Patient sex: M
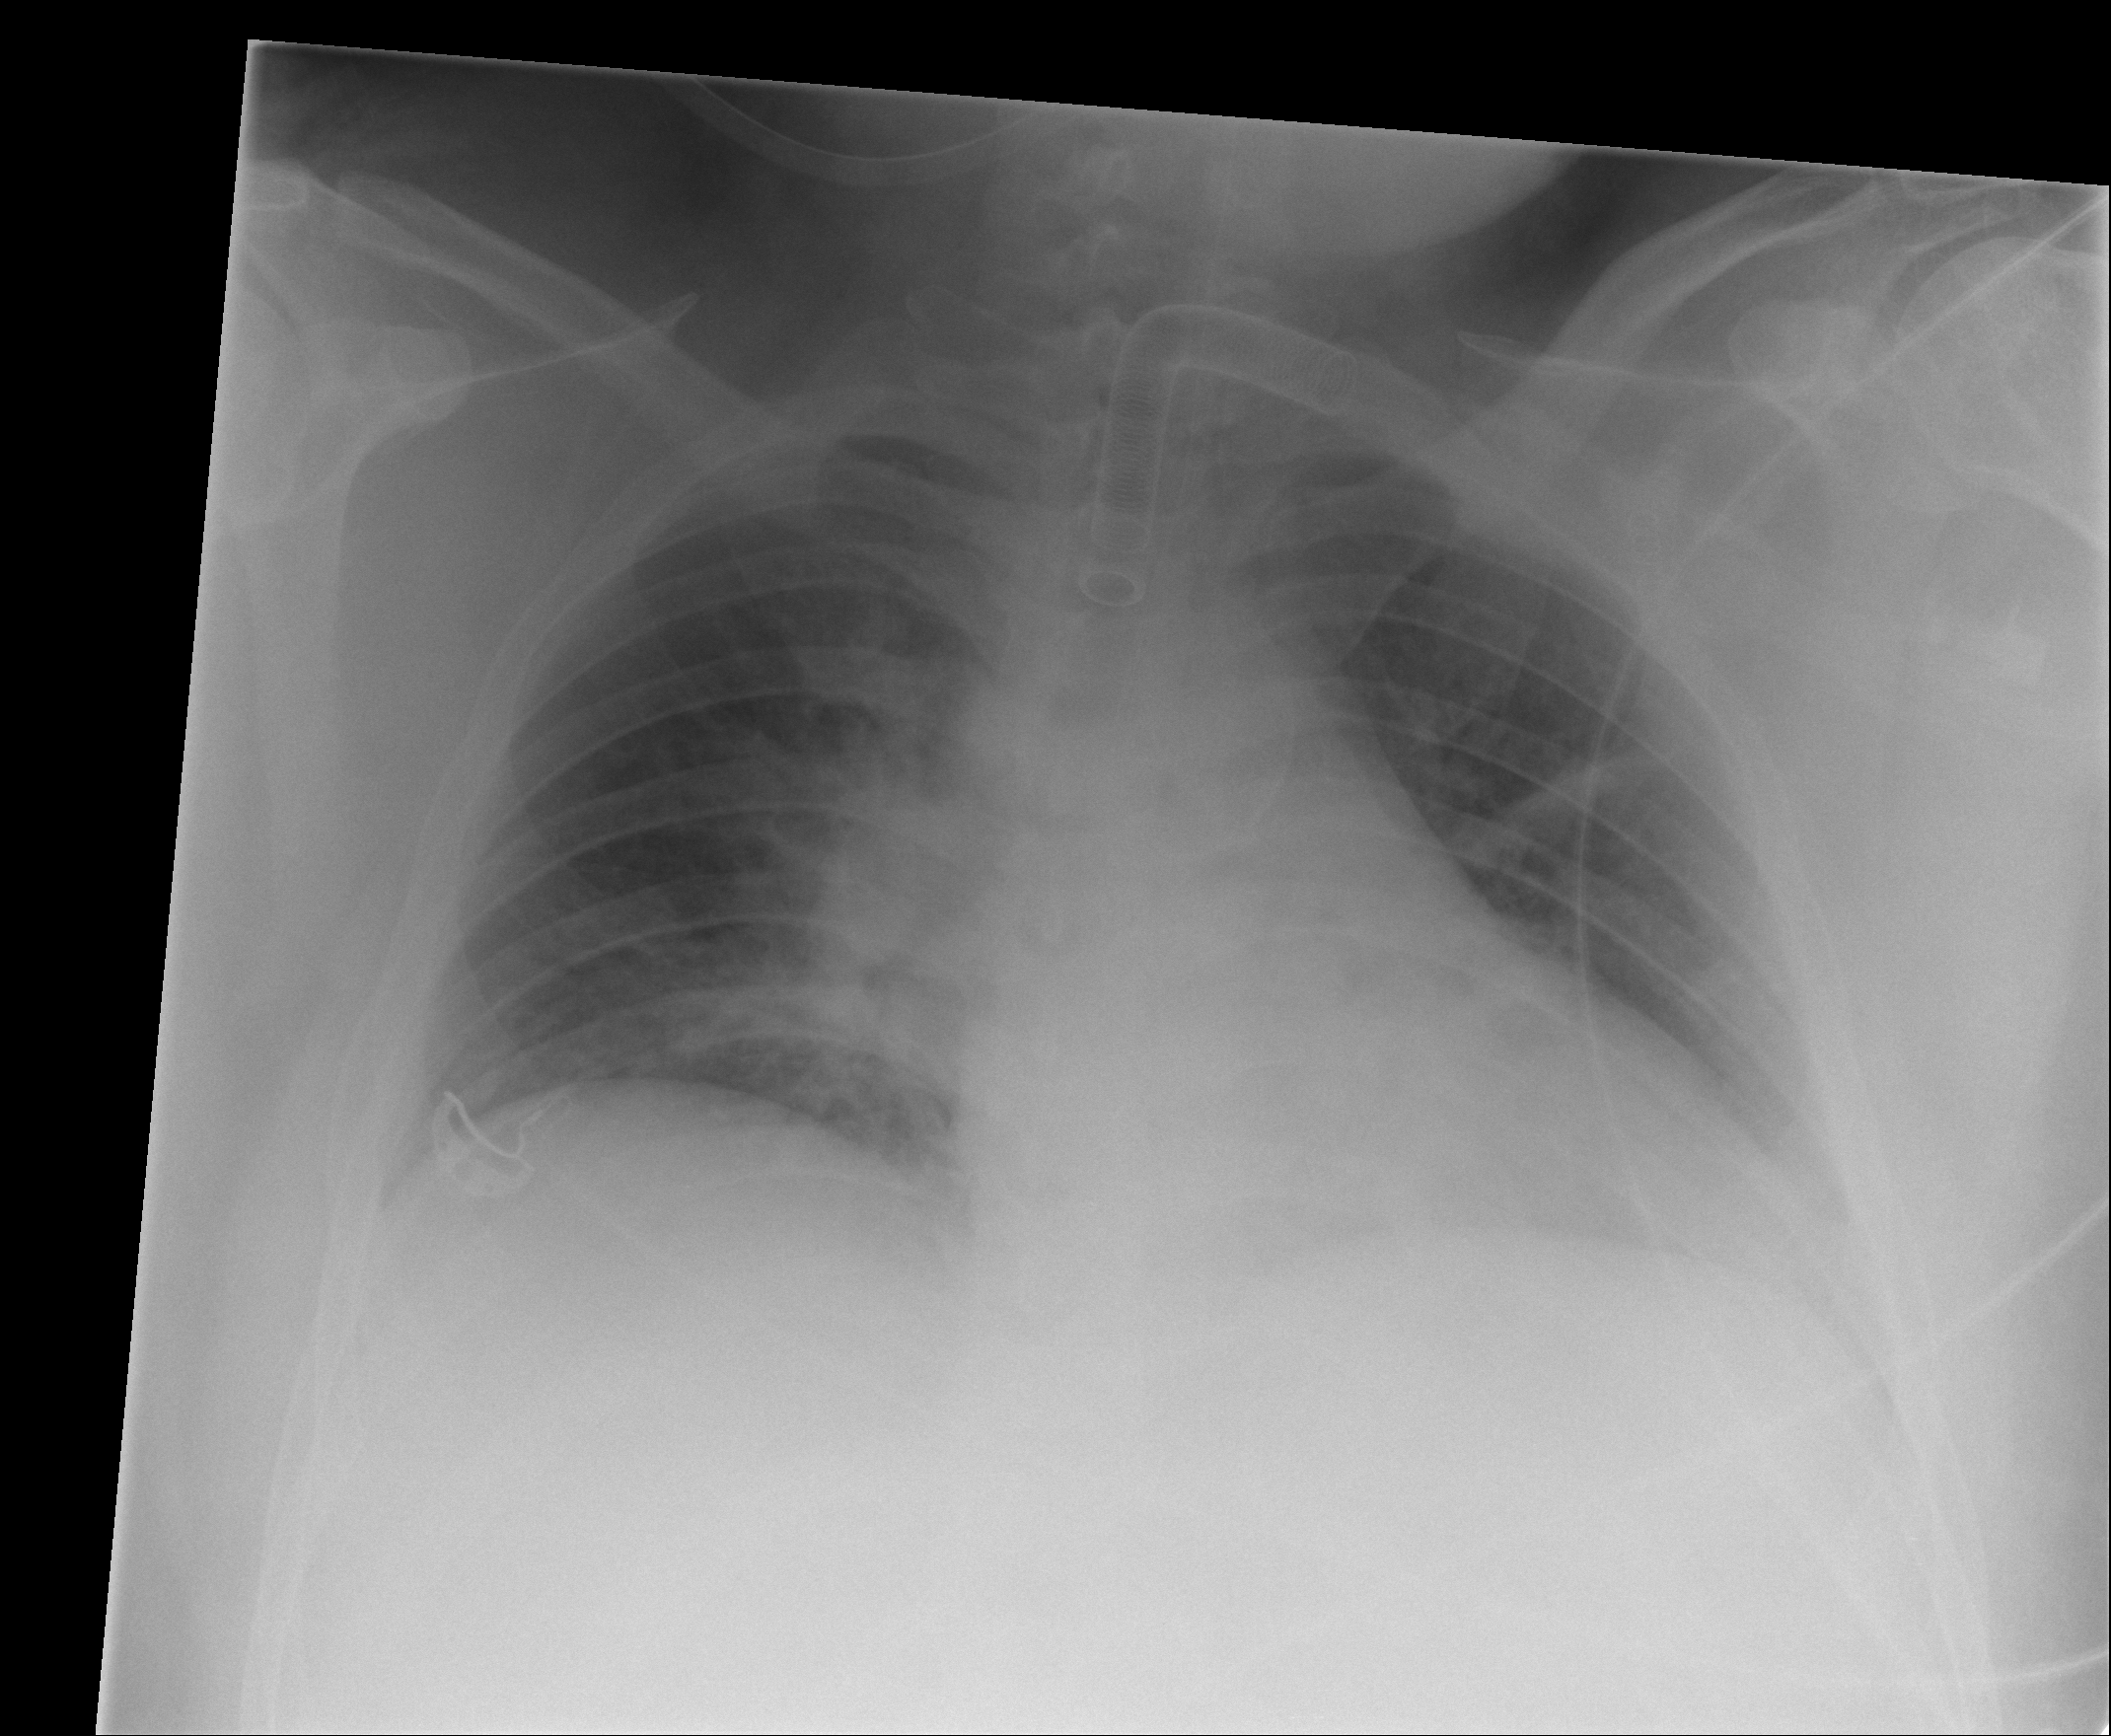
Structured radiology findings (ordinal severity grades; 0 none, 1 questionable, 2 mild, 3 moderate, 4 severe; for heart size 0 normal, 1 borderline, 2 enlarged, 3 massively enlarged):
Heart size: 0
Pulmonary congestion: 2
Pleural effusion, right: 0
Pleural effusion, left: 2
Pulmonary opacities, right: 2
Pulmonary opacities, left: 0
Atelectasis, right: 2
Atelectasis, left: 2